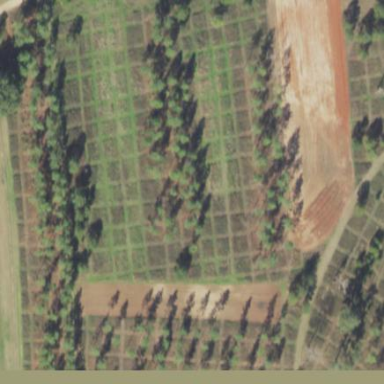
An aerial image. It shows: Orchard.